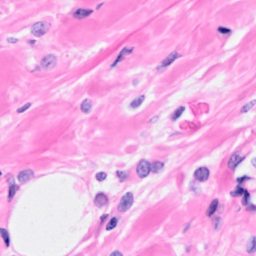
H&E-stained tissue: Breast